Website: home-depot
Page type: added-to-cart
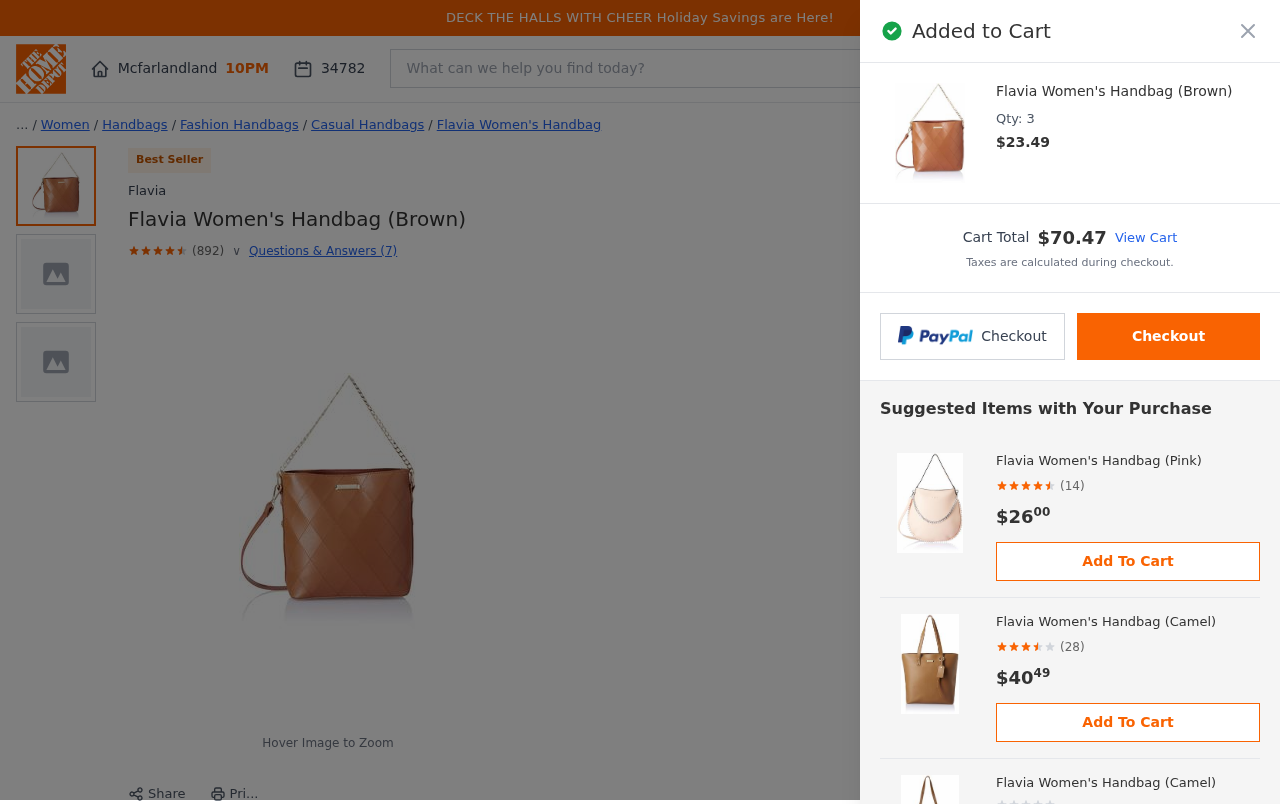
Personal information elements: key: PII_CITY
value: Mcfarlandland
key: PII_POSTCODE
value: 34782
Product elements: key: PRODUCT1_BRAND
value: Flavia
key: PRODUCT1_BREADCRUMB
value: Women
Handbags
Fashion Handbags
Casual Handbags
Flavia Women's Handbag
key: PRODUCT1_NAME
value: Flavia Women's Handbag (Brown)
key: PRODUCT1_NUM_RATINGS
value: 892
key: PRODUCT1_PRICE
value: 23.49
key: PRODUCT1_QUANTITY
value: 3
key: PRODUCT1_RATING
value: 4.5
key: PRODUCT2_NAME
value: Flavia Women's Handbag (Pink)
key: PRODUCT2_NUM_RATINGS
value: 14
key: PRODUCT2_PRICE
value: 26
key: PRODUCT2_RATING
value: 4.5
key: PRODUCT3_NAME
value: Flavia Women's Handbag (Camel)
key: PRODUCT3_NUM_RATINGS
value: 28
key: PRODUCT3_PRICE
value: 40.49
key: PRODUCT3_RATING
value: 3.5
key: PRODUCT4_NAME
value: Flavia Women's Handbag (Camel)
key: PRODUCT4_PRICE
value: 33.95
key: PRODUCT5_NAME
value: Flavia Women's Handbag (Tan)
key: PRODUCT5_NUM_RATINGS
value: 1628
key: PRODUCT5_PRICE
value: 39.99
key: PRODUCT5_RATING
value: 4.1
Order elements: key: ORDER_TOTAL
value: $70.47
Search elements: key: HEADER_SEARCH
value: What can we help you find today?